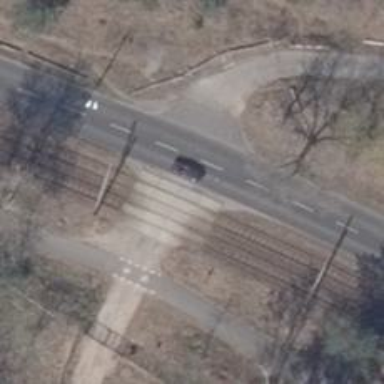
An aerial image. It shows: Tram level crossing on railway.